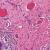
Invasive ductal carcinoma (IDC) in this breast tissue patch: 0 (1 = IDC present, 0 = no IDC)